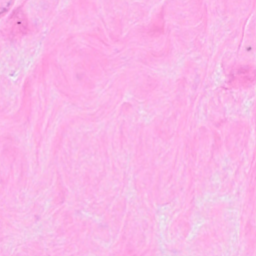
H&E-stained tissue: Breast